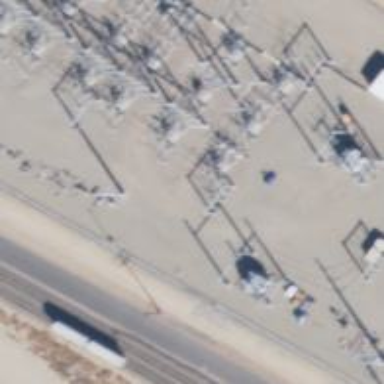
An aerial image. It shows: Switch used for power control.